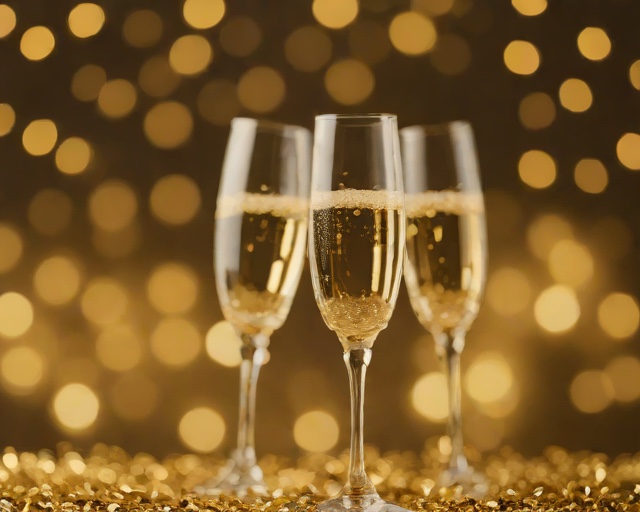
Category: Wedding